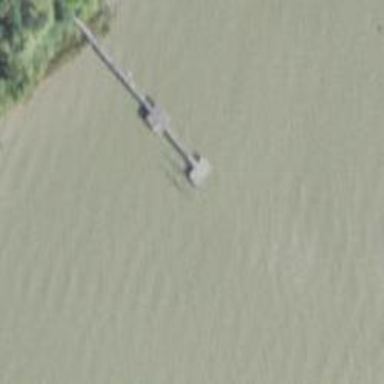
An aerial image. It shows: Man-made pier.